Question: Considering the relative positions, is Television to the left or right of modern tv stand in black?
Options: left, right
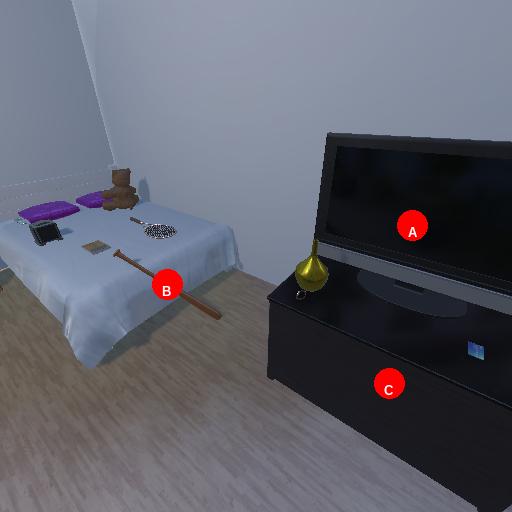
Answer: left